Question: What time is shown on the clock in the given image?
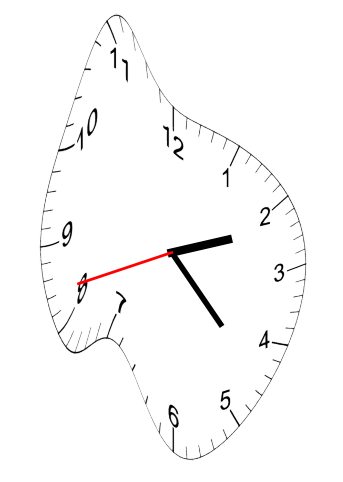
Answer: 02:22:42